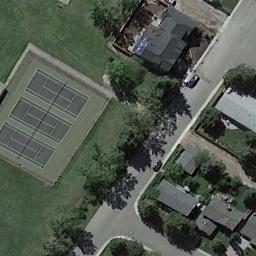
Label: tennis_court